Question: I have a SQL like this;
'''
select B.LoweredUserName
from USER_BAYI A, aspnet_Users B, aspnet_Membership C
where B.UserId = C.UserId
AND B.UserName = A.USERNAME
'''
It's getting all username in my membership database.

I want to user Gridview's delete properties for delete this users from my membership database.
My delete commands in sqldatasource is;
'''
DeleteCommand="DELETE FROM aspnet_Users
WHERE LoweredUserName = @LoweredUserName" ondeleted="SqlDataSource1_Deleted"
protected void SqlDataSource1_Deleted(object sender, SqlDataSourceStatusEventArgs e)
{
DbCommand cmd = e.Command;
string username = cmd.Parameters["@LoweredUserName"].Value.ToString();
Membership.DeleteUser(username);
}
'''
But this doesn't even compile. Where am I doing wrong? Or can you show me a way for doing this?
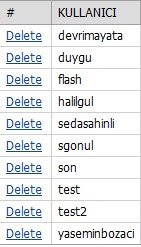
Answer: Set the DataKeyNames on the GridView like this: 'DataKeyNames="ProviderUserKey"' and set the OnDeleteCommand to some method likie this: 'OnDeleteCommand="gvUser_DeleteCommand"'.
Then in the code behind implement the onDelete method like this:
'''
protected void rgUser_DeleteCommand(object source, GridCommandEventArgs e)
{
GridDataItem gdiItem = (GridDataItem)e.Item;
try
{
string strUserKey = gdiItem.GetDataKeyValue("ProviderUserKey").ToString();
Guid guiUserKey = new Guid(strUserKey);
string strUserName = Membership.GetUser(guiUserKey).UserName.ToString();
Membership.DeleteUser(strUserName);
}
catch (Exception ex)
{
//handle exception
}
}
'''
Just for more info, you are binding to the wrong event on the SqlDataSource. The 'OnDeleted' event is fired after the record is deleted, and you need the 'OnDeleting' event because it is fired before the record is deleted. In the 'OnDeleting' event you can add your custom delete code and then cancel the event, but you can't do theat in the 'OnDeleted' event.